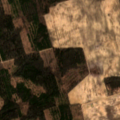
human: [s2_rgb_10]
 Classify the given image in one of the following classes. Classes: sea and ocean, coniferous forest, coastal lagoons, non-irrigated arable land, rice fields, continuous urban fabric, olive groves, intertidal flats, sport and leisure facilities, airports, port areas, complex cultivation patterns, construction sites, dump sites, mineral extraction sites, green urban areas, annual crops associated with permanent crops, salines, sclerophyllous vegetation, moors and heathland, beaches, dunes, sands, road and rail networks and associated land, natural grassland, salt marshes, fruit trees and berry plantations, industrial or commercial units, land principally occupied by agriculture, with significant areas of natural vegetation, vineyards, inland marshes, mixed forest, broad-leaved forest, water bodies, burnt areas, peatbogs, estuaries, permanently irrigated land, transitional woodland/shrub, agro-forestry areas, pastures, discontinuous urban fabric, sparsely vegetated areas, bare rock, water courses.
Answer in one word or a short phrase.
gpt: non-irrigated arable land, mixed forest, transitional woodland/shrub